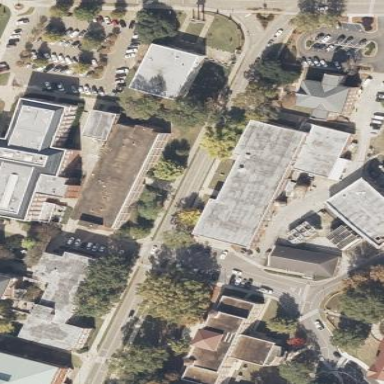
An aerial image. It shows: University building with flat roof.